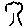
Label: tree